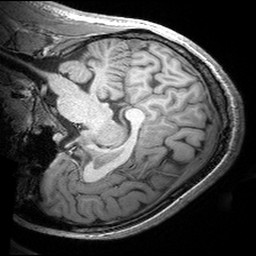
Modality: T1w
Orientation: sagittal
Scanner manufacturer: siemens
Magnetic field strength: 3 T
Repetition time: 2.53 s
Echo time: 0.00299 s